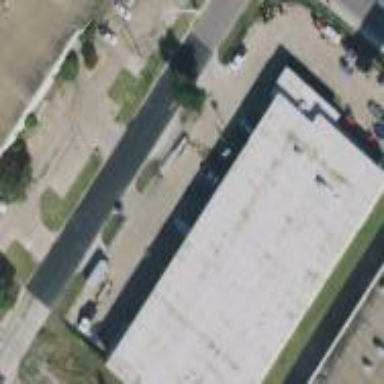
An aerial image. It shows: Warehouse building.